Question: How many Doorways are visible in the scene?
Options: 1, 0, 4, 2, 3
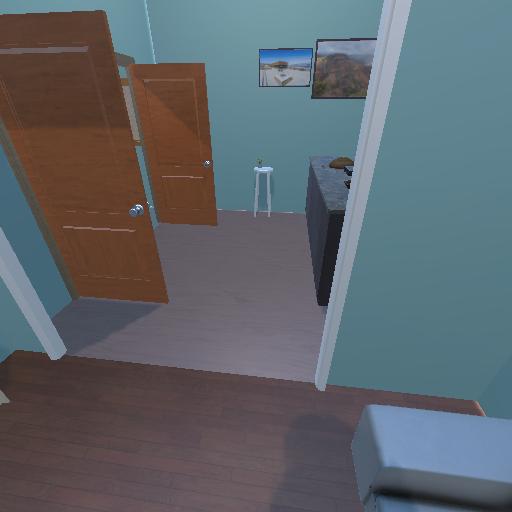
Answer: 1